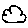
Label: cloud